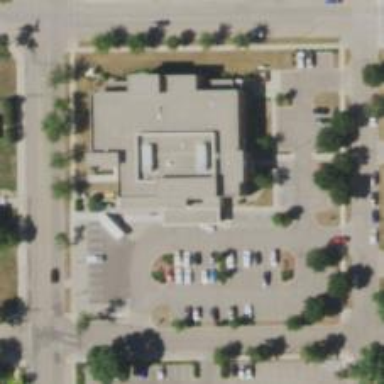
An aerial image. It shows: Pharmacy providing healthcare services.